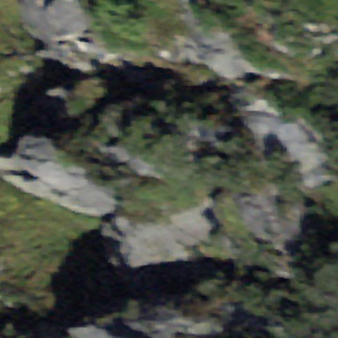
Label: bouldering_area